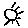
Label: sun